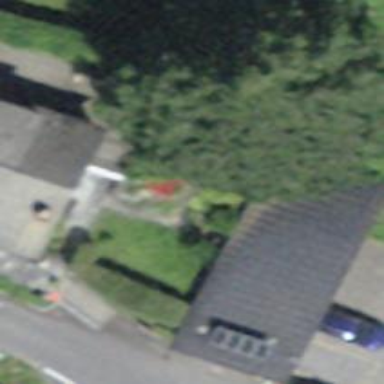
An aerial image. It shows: Garage building.